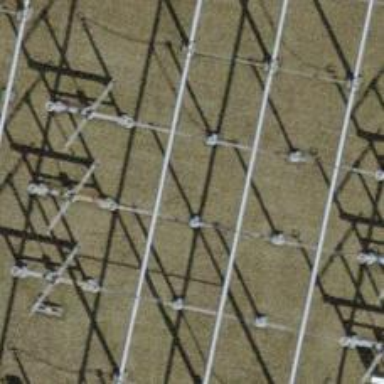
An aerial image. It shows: Busbar power line.